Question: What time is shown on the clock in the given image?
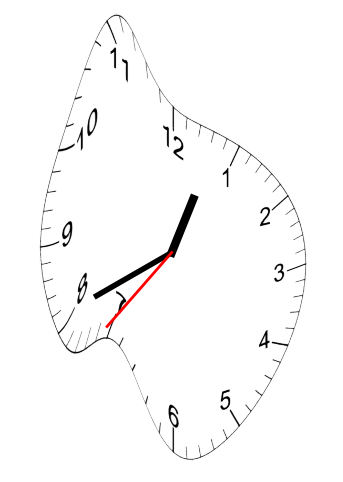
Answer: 12:40:36